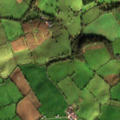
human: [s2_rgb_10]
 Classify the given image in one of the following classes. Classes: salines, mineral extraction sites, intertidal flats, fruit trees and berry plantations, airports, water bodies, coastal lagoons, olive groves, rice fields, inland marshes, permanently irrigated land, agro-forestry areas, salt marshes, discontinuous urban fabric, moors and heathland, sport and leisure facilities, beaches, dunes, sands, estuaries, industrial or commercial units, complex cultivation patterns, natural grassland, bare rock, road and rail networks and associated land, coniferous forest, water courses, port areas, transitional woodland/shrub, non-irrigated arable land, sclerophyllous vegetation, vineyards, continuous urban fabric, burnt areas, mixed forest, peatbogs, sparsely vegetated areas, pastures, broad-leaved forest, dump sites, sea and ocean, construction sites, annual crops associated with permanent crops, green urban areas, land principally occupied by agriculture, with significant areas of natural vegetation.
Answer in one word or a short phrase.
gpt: pastures